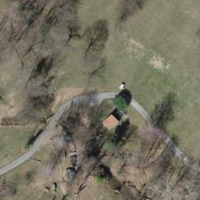
EUNIS habitat code: 41
Species observed at this site:
Allium ursinum